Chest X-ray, PA view. Patient: 54 years old, sex M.
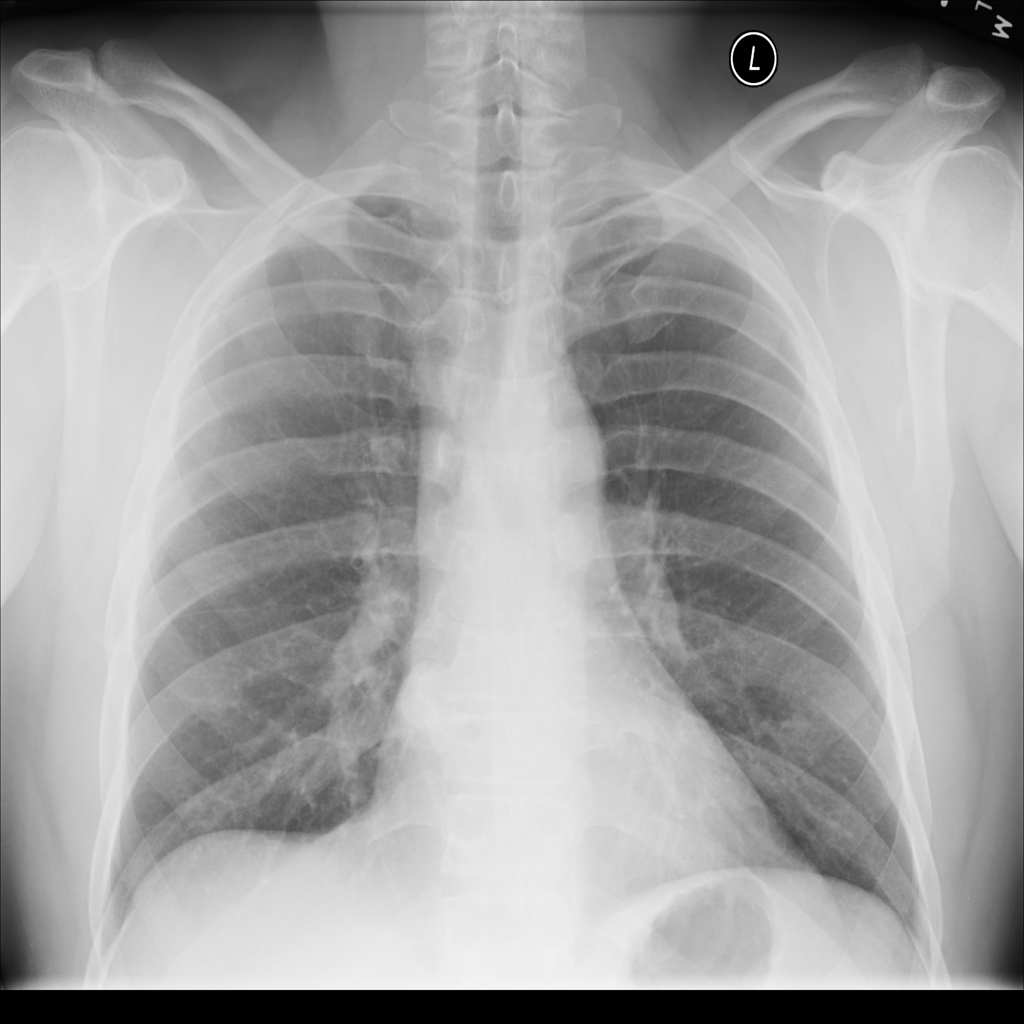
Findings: Infiltration